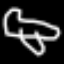
Label: airplane